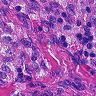
Metastatic tissue present: no